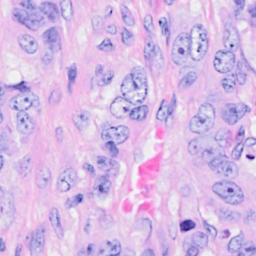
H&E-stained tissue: Breast